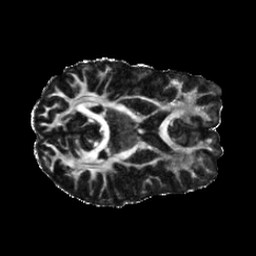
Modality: FA
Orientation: axial
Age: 26
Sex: female
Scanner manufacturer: siemens
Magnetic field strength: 6.98 T
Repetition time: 7.776 s
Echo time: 0.076 s